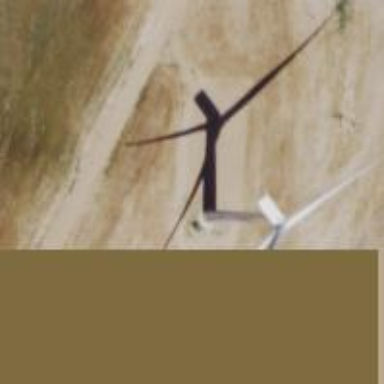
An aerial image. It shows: Wind generator using horizontal axis wind turbines.